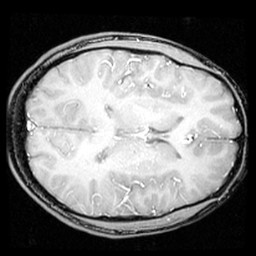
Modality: inplaneT1
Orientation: axial
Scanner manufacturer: ge
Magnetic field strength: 3 T
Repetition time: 0.2 s
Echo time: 0.0036 s